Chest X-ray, PA view. Patient: 56 years old, sex M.
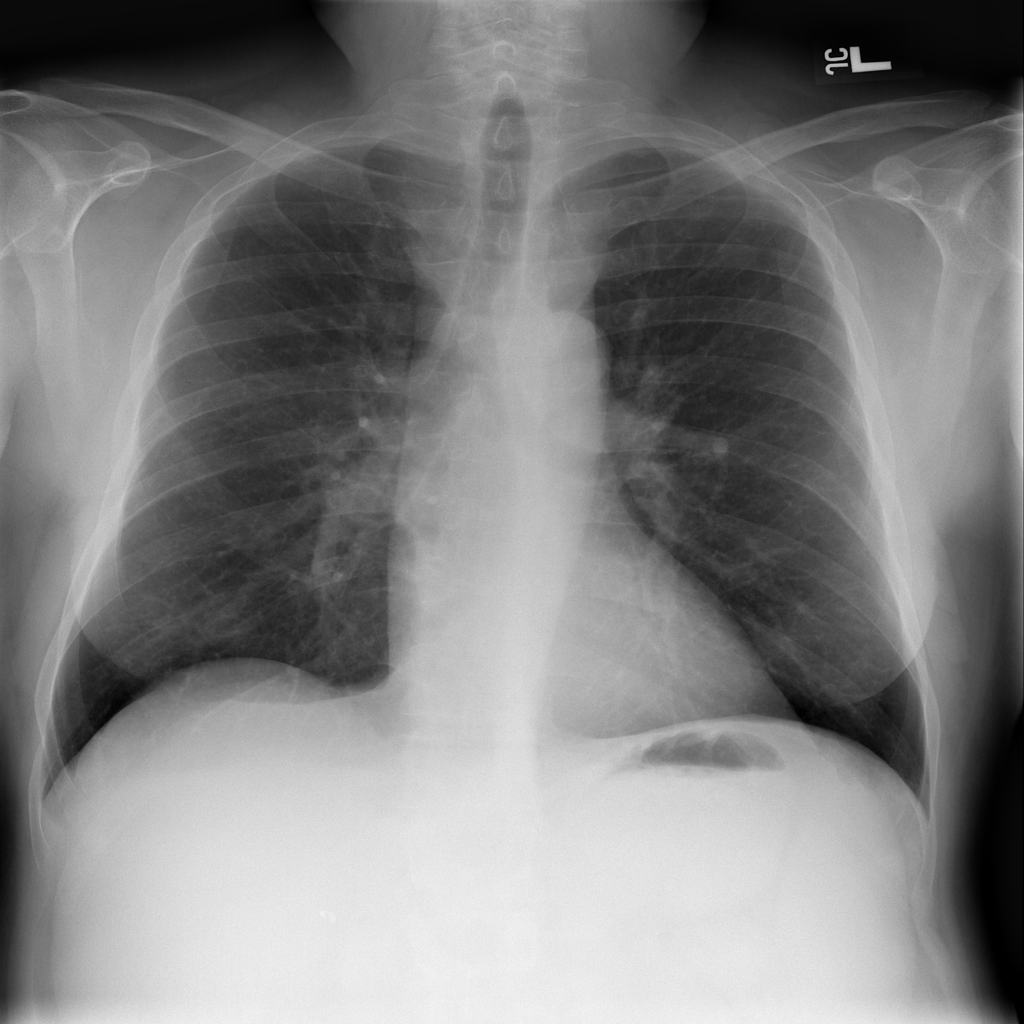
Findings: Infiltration